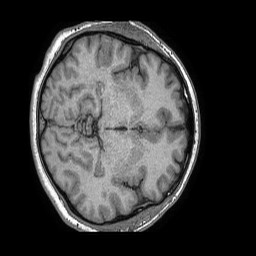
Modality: T1w
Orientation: axial
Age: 43
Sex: male
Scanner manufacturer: philips
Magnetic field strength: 1.5 T
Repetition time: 0.00761 s
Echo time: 0.003519 s